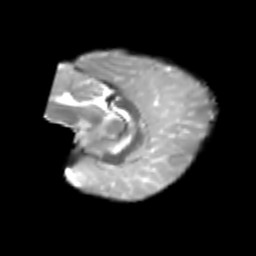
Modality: T2w
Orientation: sagittal
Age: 6
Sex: female
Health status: healthy